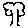
Label: tree